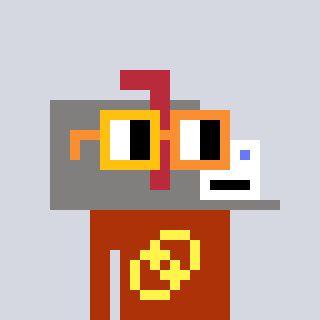
a pixel art character with square yellow and orange glasses, a mailbox-shaped head and a hotbrown-colored body on a cool background